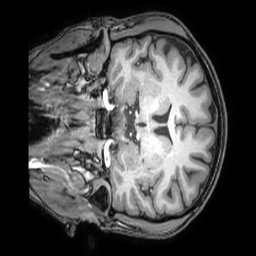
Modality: T1w
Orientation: coronal
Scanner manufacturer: philips
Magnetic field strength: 3 T
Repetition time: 0.008 s
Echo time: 0.0035 s